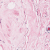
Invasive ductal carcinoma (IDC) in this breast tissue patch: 0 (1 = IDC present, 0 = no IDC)